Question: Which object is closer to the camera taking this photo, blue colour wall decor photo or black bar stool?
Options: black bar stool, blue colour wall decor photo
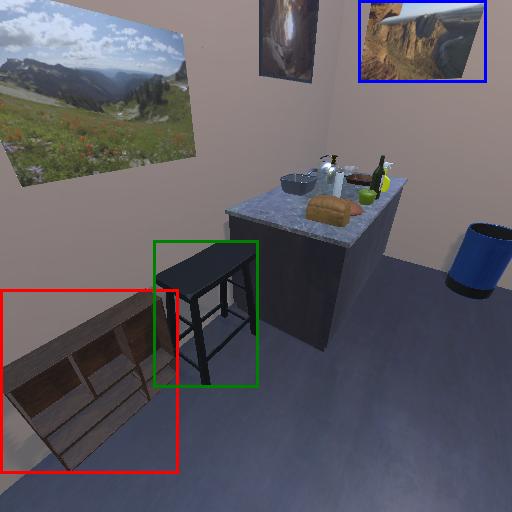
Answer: black bar stool